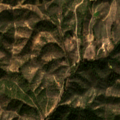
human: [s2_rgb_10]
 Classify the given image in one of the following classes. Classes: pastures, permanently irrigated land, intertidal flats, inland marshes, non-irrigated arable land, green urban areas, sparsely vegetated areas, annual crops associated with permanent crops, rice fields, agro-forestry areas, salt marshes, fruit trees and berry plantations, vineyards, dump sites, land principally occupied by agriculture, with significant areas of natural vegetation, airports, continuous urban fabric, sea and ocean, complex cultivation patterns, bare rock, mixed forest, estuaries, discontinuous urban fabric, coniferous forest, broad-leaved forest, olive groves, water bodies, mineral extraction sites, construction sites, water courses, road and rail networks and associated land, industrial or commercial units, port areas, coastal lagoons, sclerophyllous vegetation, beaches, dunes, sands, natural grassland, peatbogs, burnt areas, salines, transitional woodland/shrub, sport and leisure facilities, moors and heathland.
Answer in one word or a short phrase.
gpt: land principally occupied by agriculture, with significant areas of natural vegetation, broad-leaved forest, transitional woodland/shrub